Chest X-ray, PA view. Patient: 36 years old, sex M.
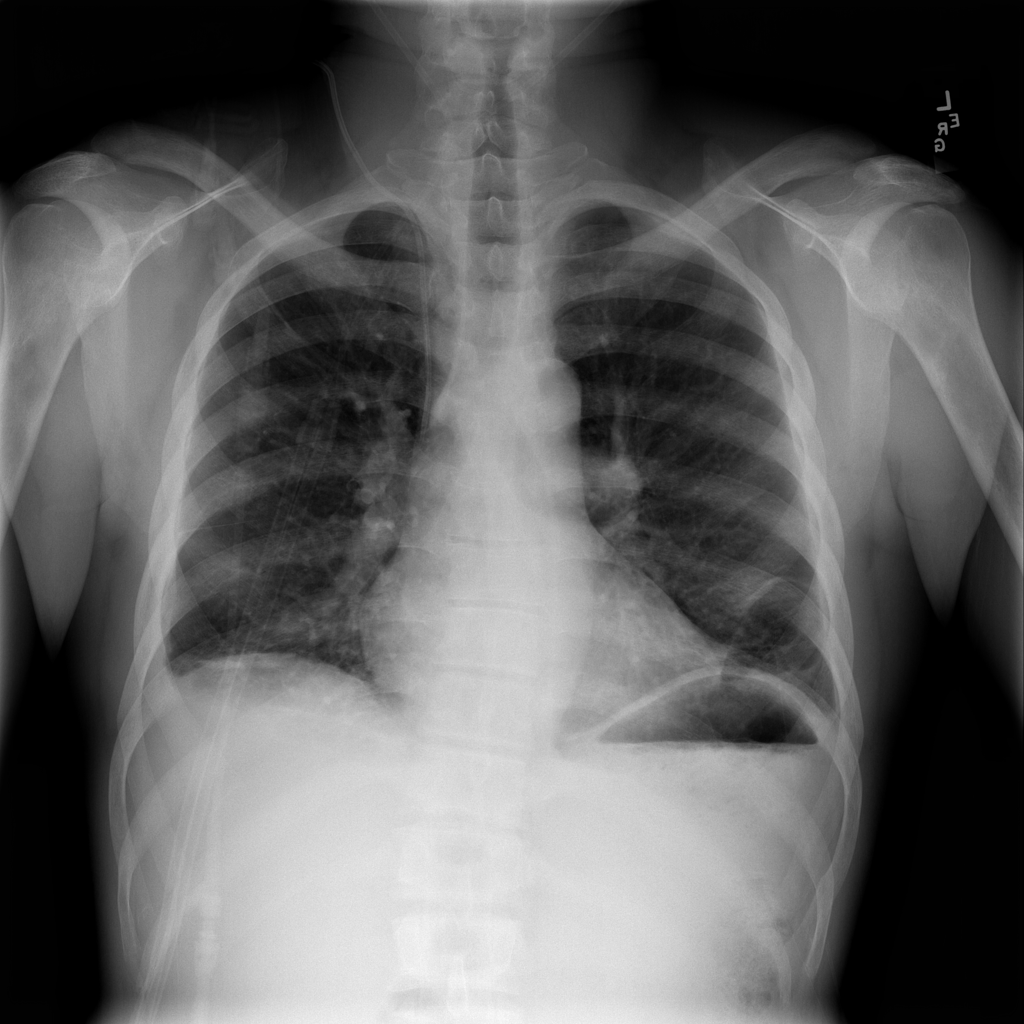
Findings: Atelectasis, Effusion